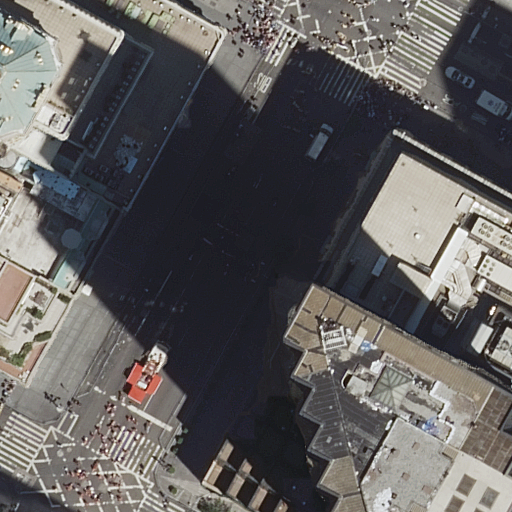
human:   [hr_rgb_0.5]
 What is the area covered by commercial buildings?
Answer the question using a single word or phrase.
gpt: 0m2

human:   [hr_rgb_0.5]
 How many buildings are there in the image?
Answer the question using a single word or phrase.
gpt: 6

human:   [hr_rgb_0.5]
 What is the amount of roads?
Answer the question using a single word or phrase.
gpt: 4

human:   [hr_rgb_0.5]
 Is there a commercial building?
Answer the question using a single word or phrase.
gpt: no

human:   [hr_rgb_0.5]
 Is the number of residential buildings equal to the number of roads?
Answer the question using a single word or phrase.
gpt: no

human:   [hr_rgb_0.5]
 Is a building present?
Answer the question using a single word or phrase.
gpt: yes

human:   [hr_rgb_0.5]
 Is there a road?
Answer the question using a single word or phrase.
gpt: yes

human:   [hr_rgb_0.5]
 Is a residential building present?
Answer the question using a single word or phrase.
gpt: yes

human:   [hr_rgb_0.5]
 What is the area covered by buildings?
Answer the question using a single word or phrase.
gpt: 5044m2

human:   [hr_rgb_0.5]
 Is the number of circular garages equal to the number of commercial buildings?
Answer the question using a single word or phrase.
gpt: yes

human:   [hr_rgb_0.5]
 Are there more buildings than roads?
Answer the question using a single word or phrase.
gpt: yes

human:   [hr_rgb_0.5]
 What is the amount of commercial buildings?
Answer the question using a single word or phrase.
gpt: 0

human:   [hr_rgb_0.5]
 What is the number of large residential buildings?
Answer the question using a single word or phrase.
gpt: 4

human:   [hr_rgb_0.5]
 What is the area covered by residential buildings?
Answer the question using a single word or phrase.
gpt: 5044m2

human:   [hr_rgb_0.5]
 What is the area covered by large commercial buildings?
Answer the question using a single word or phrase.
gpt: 0m2

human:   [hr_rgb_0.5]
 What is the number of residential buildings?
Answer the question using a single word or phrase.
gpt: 6

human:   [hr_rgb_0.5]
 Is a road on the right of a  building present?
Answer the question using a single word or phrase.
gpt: yes

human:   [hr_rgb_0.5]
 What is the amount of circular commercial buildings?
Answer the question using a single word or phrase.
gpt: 0

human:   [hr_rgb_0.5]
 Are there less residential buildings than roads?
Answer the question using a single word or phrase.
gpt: no

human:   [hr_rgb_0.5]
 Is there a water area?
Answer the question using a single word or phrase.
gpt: no

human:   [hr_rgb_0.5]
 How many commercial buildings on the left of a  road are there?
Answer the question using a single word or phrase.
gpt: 0

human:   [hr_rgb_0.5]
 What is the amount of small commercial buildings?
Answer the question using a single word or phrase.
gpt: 0

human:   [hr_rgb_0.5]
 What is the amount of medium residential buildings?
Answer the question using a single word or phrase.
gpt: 2

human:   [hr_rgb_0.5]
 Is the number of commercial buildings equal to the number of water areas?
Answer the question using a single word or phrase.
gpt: yes

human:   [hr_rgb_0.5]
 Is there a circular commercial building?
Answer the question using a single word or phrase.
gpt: no

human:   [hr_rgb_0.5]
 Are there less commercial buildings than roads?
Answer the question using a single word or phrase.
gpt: yes

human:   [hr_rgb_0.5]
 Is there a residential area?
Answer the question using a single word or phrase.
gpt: no

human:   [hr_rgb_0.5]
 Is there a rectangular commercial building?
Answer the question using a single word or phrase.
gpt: no

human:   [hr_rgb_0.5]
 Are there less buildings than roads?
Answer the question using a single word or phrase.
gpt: no

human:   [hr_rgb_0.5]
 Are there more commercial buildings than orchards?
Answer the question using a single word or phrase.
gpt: no

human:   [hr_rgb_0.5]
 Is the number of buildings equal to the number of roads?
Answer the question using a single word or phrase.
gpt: no

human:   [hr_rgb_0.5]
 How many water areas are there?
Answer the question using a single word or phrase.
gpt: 0

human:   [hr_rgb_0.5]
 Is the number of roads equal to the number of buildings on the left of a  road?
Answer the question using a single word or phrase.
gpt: no

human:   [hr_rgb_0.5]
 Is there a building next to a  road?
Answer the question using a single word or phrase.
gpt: yes

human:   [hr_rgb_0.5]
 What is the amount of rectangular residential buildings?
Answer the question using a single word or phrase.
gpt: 3

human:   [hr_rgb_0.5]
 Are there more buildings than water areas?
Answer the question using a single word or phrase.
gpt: yes

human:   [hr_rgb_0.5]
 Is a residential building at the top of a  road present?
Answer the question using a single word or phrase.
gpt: yes

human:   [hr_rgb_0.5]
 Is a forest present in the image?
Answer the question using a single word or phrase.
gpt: no

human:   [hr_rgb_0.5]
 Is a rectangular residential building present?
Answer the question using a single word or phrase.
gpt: yes

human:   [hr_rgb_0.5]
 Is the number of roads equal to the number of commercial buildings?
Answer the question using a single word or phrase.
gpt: no

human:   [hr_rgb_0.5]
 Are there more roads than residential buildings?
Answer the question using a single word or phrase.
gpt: no

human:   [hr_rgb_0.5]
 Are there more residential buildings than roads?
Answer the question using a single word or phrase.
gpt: yes

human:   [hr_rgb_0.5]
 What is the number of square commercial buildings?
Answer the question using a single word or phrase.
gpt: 0

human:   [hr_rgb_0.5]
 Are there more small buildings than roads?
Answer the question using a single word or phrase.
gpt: no

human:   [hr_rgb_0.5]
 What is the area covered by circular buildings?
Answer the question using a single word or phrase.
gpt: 0m2

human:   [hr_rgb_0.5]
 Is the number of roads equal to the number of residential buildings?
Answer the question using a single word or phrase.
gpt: no

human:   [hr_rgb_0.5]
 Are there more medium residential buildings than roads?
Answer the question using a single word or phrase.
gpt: no

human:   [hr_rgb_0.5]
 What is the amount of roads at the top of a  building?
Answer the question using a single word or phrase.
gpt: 1

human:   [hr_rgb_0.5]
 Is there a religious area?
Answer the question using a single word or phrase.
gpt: no

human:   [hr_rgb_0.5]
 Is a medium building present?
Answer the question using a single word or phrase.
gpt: yes

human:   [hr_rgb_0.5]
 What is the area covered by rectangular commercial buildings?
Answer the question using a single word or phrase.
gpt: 0m2

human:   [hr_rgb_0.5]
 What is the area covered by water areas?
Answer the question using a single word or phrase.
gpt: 0m2

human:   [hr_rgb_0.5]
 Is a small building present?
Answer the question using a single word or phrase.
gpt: no

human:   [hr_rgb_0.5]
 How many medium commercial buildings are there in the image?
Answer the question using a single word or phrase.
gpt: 0

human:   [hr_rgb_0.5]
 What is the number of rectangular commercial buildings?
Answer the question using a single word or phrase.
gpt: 0

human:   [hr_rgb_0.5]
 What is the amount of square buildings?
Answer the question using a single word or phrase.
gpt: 0

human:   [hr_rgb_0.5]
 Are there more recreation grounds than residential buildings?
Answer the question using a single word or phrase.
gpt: no

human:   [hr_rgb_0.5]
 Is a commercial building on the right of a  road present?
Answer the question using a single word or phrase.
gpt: no

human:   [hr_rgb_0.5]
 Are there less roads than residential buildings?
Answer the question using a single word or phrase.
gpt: yes

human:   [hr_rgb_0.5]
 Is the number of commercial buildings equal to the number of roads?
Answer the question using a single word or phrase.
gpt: no

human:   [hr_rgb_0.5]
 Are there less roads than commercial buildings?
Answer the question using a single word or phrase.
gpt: no

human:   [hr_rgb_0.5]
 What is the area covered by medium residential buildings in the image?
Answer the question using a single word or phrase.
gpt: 646m2

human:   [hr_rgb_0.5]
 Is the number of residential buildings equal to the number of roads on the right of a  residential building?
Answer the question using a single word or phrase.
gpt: no

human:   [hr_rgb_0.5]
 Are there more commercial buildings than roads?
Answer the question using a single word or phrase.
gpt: no